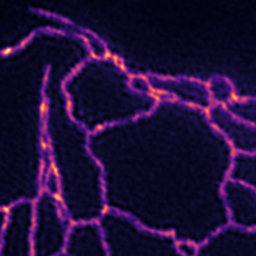
Label: Super-resolution ER image